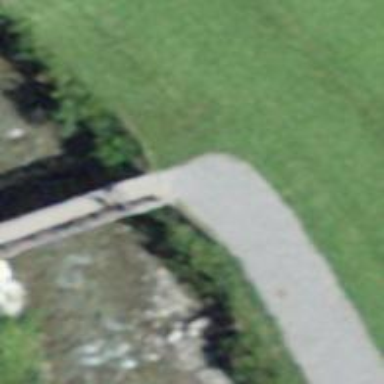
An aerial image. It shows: Path with fine gravel surface.